如图，在等边三角形 \(ABC\) 中，点 \(P\) 为 \(\triangle ABC\) 内一点，连接 \(AP,BP,CP\)，将线段 \(AP\) 绕点 \(A\) 顺时针旋转 \(60^\circ\) 得到 \(AP'\)，连接 \(PP',BP'\)。

(1) 完成填空：线段 \(BP'\) 与 \(CP\) 的数量关系是 \underline{\quad\quad}；
(2) 当 \(\angle BPC = 120^\circ\) 时，
\begin{enumerate}
\item 求 \(\angle P'BP\) 的大小；
\item 若 \(M\) 为 \(BC\) 的中点，连接 \(PM\)，直接表示 \(PM\) 与 \(AP\) 的数量关系。
\end{enumerate}
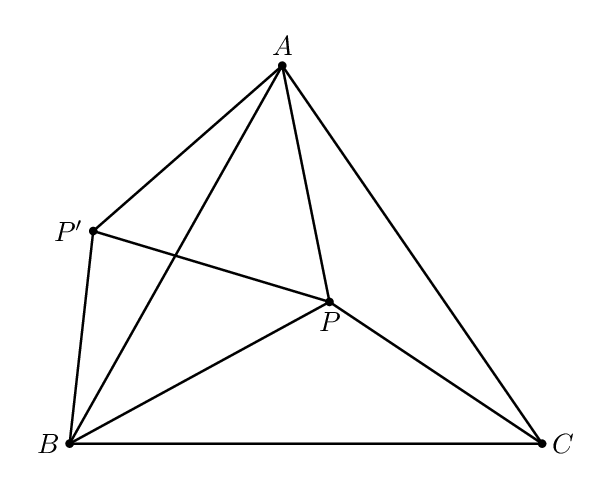
【解答】
\noindent \textbf{【答案】} (1) \(BP' = CP\) \quad (2) ① \(60^\circ\)，② \(AP = 2PM\)

\vspace{0.5em}
\noindent \textbf{【分析】}

\vspace{0.5em}
\noindent \textbf{【详解】}

\noindent (1) 解：\(\because \triangle ABC\) 是等边三角形，
\[
\therefore AB = AC,\quad \angle BAC = 60^\circ.
\]
\(\because\) 将线段 \(AP\) 绕点 \(A\) 顺时针旋转 \(60^\circ\) 得到 \(AP'\)，
\[
\therefore AP = AP',\quad \angle P'AP = 60^\circ,
\]
\[
\therefore \angle BAC = \angle P'AP.
\]
\(\because \angle P'AP = \angle P'AB + \angle BAP\)，\(\angle BAC = \angle PAC + \angle BAP\)，
\[
\therefore \angle P'AB = \angle PAC.
\]
在 \(\triangle AP'B\) 和 \(\triangle APC\) 中，
\[
\begin{cases}
AP' = AP, \\
\angle P'AB = \angle PAC, \\
AB = AC,
\end{cases}
\]
\[
\therefore \triangle AP'B \cong \triangle APC \ (\text{SAS}).
\]
\[
\therefore BP' = CP.
\]
故答案为：\(BP' = CP\)。

\hrulefill

\noindent (2) 解：① \(\because \triangle ABC\) 是等边三角形，
\[
\therefore AB = AC,\quad \angle BAC = \angle ABC = \angle ACB = 60^\circ.
\]
\(\because \angle BPC + \angle PBC + \angle PCB = 180^\circ\)，\(\angle BPC = 120^\circ\)，
\[
\therefore \angle PBC + \angle PCB = 180^\circ - \angle BPC = 60^\circ,
\]
\[
\therefore \angle PCB = 60^\circ - \angle PBC.
\]
由 (1) 可知 \(\triangle AP'B \cong \triangle APC \ (\text{SAS})\)，
\[
\therefore \angle ABP' = \angle ACP.
\]
\begin{align*}
\therefore \angle P'BP &= \angle ABP' + \angle ABP \\
&= \angle ACP + (60^\circ - \angle PBC) \\
&= (\angle ACB - \angle PCB) + (60^\circ - \angle PBC) \\
&= (60^\circ - \angle PCB) + (60^\circ - \angle PBC) \\
&= 60^\circ + 60^\circ - (\angle PCB + \angle PBC) \\
&= 120^\circ - 60^\circ \\
&= 60^\circ.
\end{align*}

\noindent ② \(AP = 2PM\)，理由如下：延长 \(PM\) 到 \(N\)，使 \(PM = MN\)，连接 \(BN\)，\(CN\)，
（后续证明过程可根据需要补充）